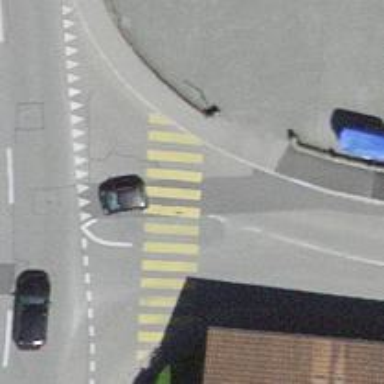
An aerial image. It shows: Zebra crossing on the road.